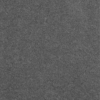
Label: dusty